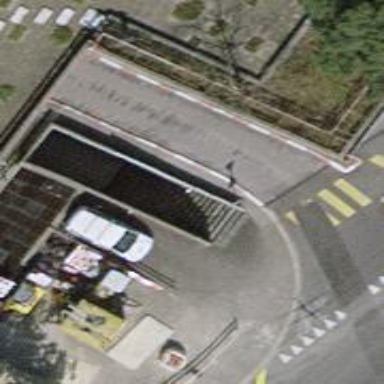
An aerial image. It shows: Set of steps on the road.